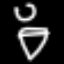
Label: diamond